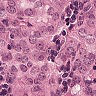
Metastatic tissue present: yes